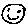
Label: smiley face